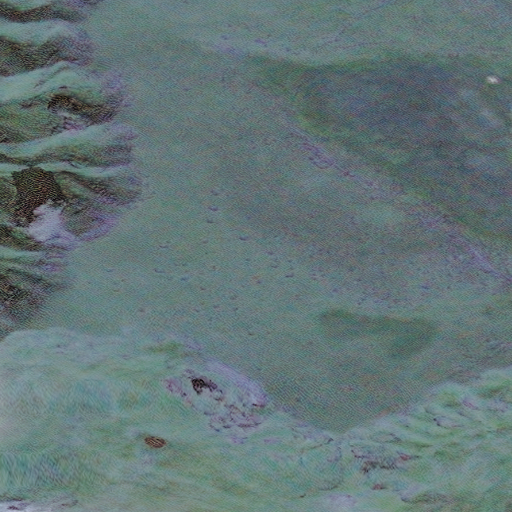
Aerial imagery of cape in Alaska named Southwest Point containing only unknown